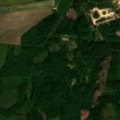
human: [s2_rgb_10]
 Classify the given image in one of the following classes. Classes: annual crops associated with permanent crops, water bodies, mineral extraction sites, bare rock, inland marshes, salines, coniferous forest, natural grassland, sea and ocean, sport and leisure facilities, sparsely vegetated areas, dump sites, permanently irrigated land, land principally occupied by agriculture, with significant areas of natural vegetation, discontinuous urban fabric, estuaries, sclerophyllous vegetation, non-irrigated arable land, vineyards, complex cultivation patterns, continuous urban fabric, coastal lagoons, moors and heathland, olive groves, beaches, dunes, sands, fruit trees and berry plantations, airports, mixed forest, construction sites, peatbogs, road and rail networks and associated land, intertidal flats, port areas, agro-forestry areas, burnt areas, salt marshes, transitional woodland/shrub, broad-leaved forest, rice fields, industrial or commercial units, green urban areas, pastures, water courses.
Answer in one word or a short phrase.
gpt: non-irrigated arable land, broad-leaved forest, transitional woodland/shrub